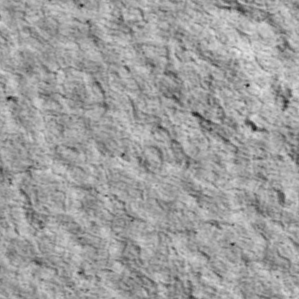
Label: non_frost